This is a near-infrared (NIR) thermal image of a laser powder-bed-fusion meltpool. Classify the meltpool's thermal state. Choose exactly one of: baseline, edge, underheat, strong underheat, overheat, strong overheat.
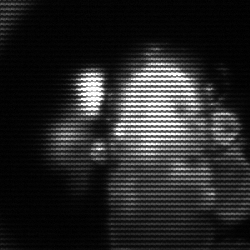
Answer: strong underheat